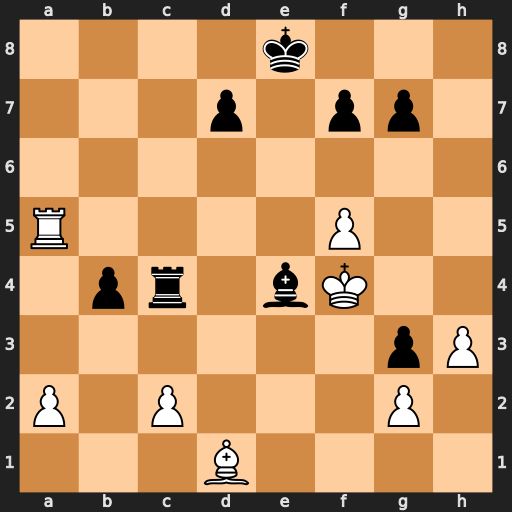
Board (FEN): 4k3/3p1pp1/8/R4P2/1pr1bK2/6pP/P1P3P1/3B4
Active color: w
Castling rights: -
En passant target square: -
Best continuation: Re5+ Kd8 Rxe4